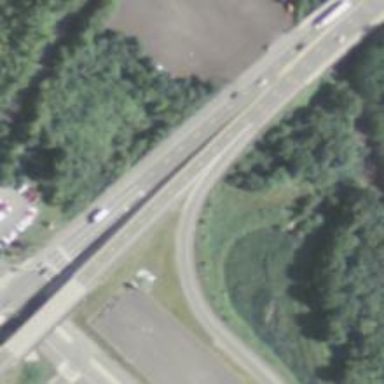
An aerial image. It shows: Trunk highway.